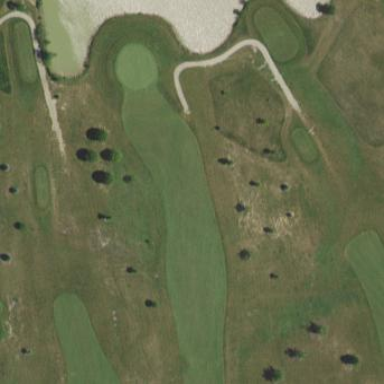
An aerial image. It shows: Grassy area designated as golf fairway.